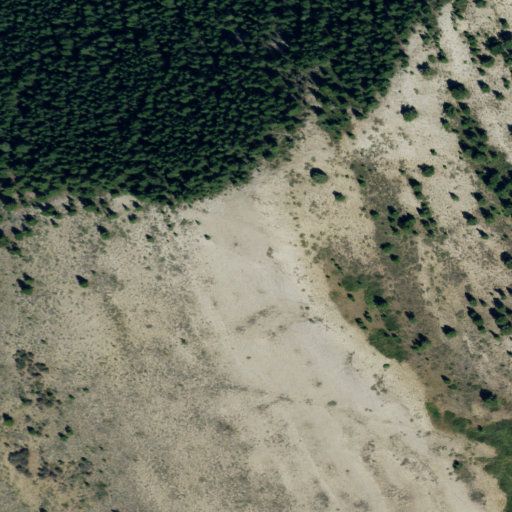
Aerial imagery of mountain in Idaho named Shale Point containing shrub, evergreen forest, and grassland